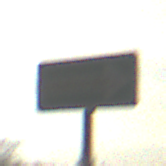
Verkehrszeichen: EinbahnstrasseRechtsweisend
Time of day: SunriseSunset
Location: Outdoor (Suburban)
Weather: PartlyCloudy
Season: NotSpecified
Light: Natural